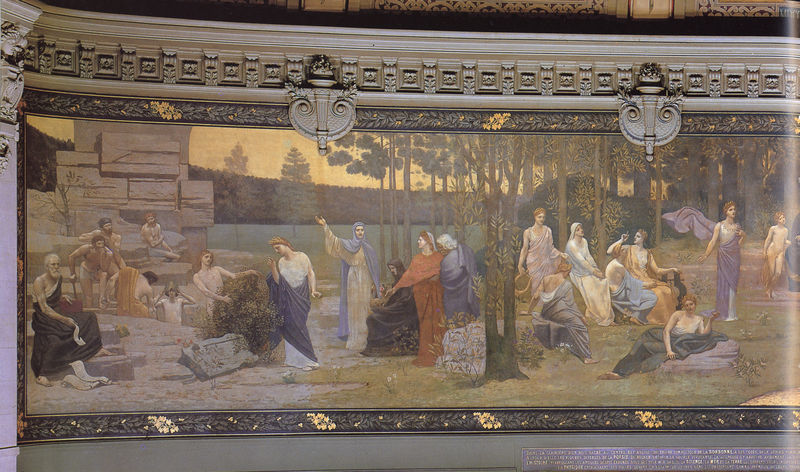
Titel: Wandbild in der Sorbonne (links)
Künstler: Pierre Puvis de Chavannes
Standort: Paris
Institution: Grand Amphitheatre, Sorbonne
Schlagwörter: akt, baum, blau, felsen, gemälde, gestein, himmel, mann, nackt, umhang, wasser, baden, badende, bäume, frauen, gelb, grün, landschaft, menschen, see, sitzen, blumen, braun, bunt, damen, frau, hintergrund, kleider, männer, raum, reden, szene, säule, zimmer, rot, tuch, wiese, gesellschaft, ornament, party, symbolismus, versammlung, alt, jung, wand, alte, kleidung, rahmen, stein, steine, bild, gesten, boden, gewand, gold, mantel, gewänder, klassizismus, blatt, girlande, pflanzen, wald, garten, ranken, relief, farbig, liegen, italien, fels, mauer, idylle, figuren, könig, tafel, jugendstil, wandgemälde, wandmalerei, korb, stuck, nazarener, lachen, ruine, antike, lichtung, titel, ruinen, treffen, hodler, beten, fries, singen, antik, götter, olymp, toga, griechisch, fresken, griechenland, hain, präraffaeliten, schriftrolle, tempel, fresko, arkadien, elysium, lyra, heilig, anbetung, leier, sklaven, antikisch, klassisch, klassizistisch, pastel, arabeske, rhythmus, gemäde, altertum, neoklassizistisch, sybille, blaut, preraffaeliten, greiner, griecisch, sybillinen, sybillen, wald kirche